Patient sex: F
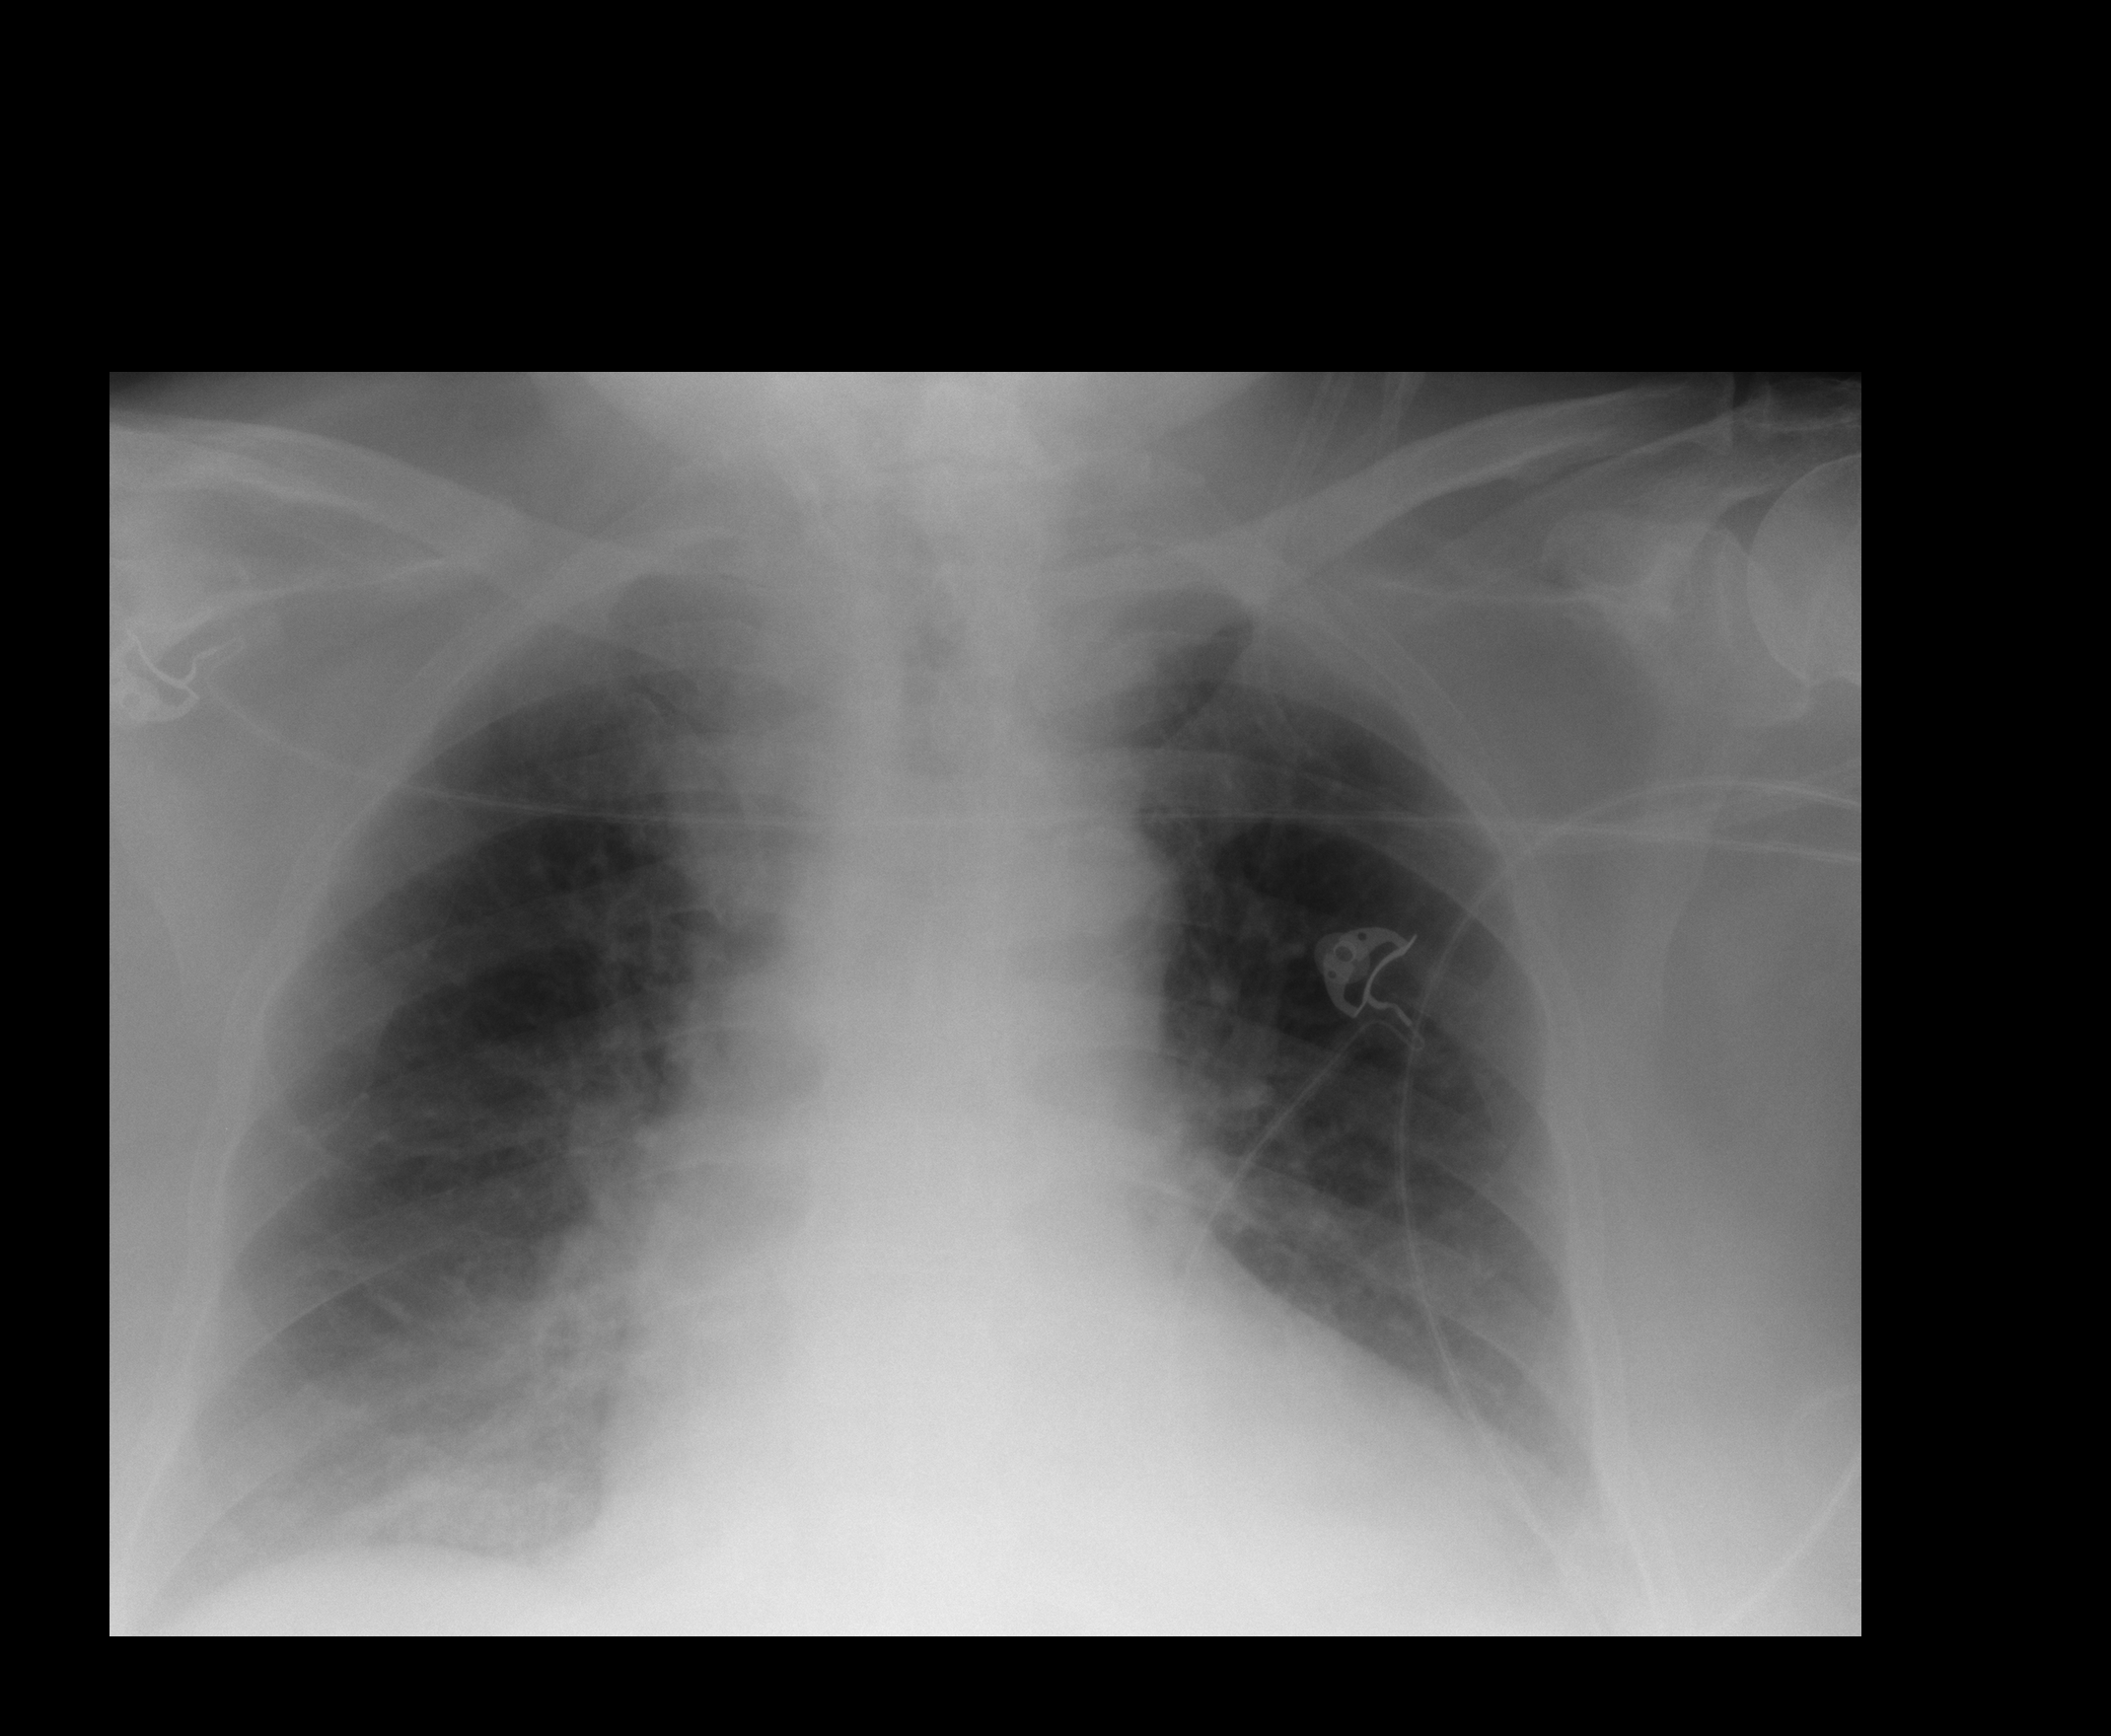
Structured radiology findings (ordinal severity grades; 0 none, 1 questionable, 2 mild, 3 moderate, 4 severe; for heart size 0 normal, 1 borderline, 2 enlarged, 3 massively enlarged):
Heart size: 2
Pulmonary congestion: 2
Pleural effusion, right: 1
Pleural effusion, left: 0
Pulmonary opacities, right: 1
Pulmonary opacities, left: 1
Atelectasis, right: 2
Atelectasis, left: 2